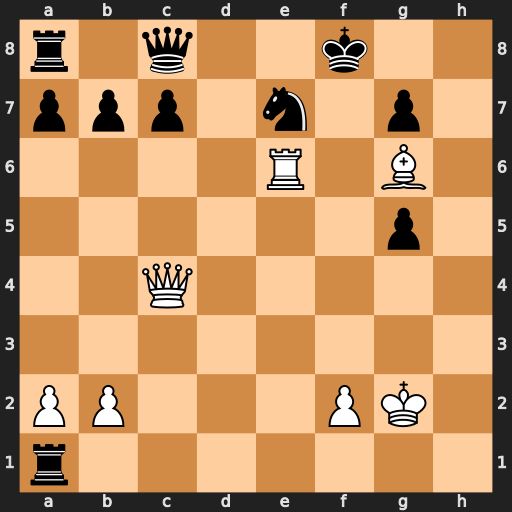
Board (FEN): r1q2k2/ppp1n1p1/4R1B1/6p1/2Q5/8/PP3PK1/r7
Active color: w
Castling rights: -
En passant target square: -
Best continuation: Rf6+ gxf6 Qf7#